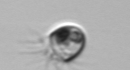
Label: Balanion